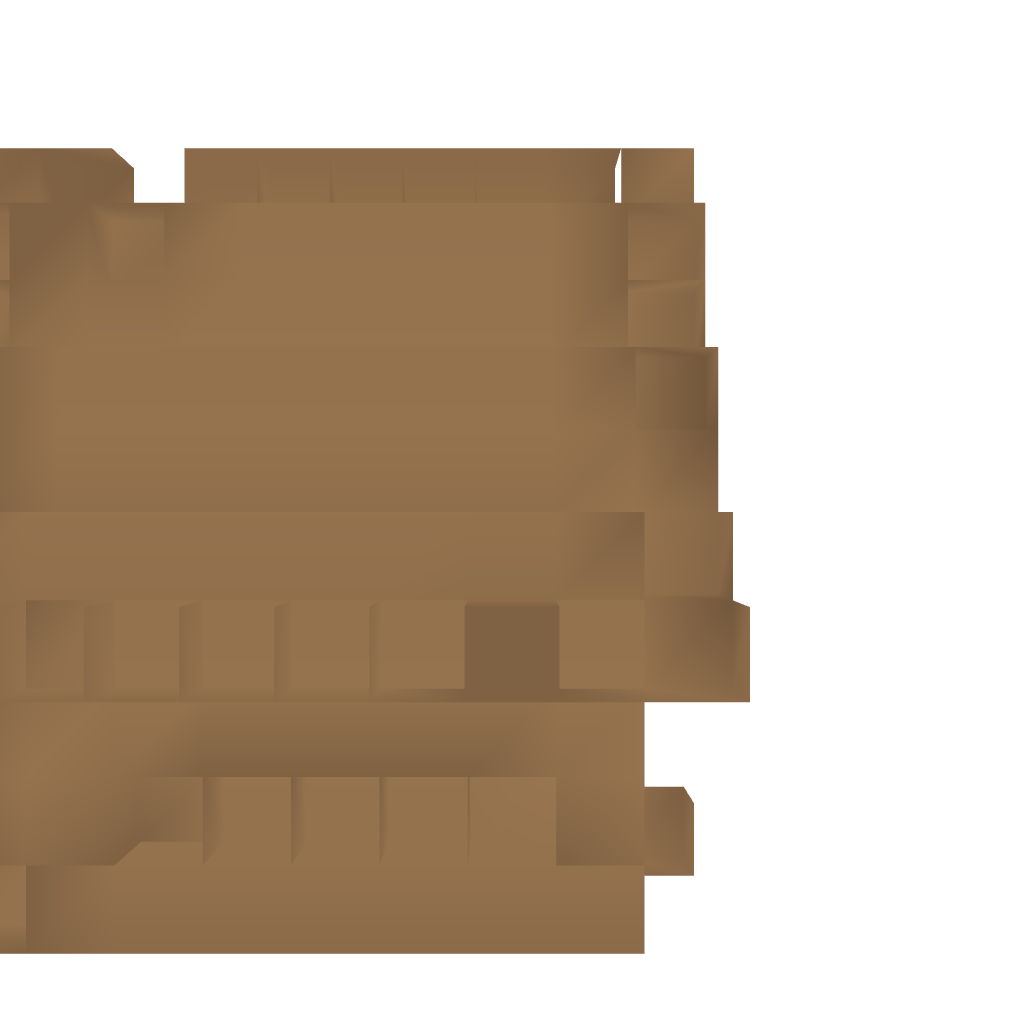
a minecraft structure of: Anti-Griefer House bad low quality